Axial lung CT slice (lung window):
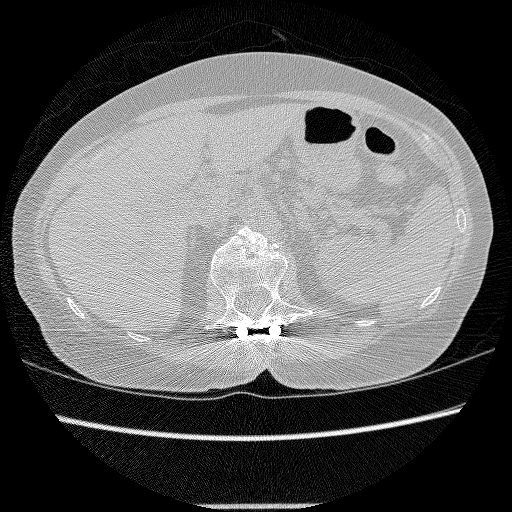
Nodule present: no